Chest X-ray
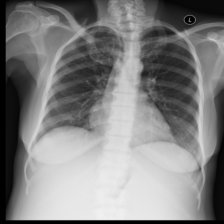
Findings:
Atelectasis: negative
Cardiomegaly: negative
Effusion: negative
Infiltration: negative
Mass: negative
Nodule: negative
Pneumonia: negative
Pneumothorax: negative
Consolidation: negative
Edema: negative
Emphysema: negative
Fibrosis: negative
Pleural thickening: negative
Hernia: negative